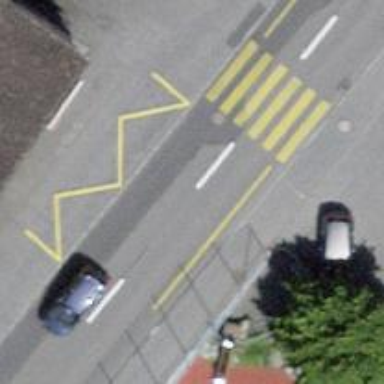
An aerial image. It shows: Bus stop equipped with public transport stop position.